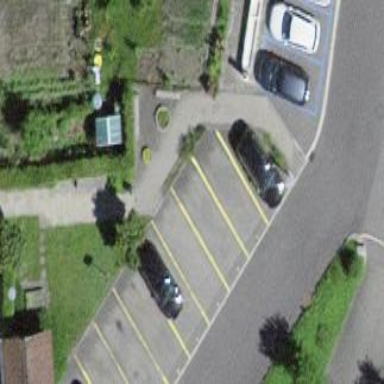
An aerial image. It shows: Parking available on the street side.